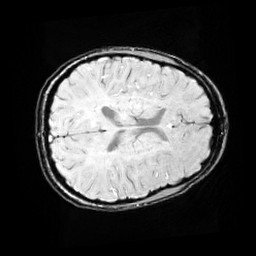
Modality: SWI
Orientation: axial
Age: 13
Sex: female
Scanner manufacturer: siemens
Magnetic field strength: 3 T
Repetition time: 0.027 s
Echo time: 0.02 s